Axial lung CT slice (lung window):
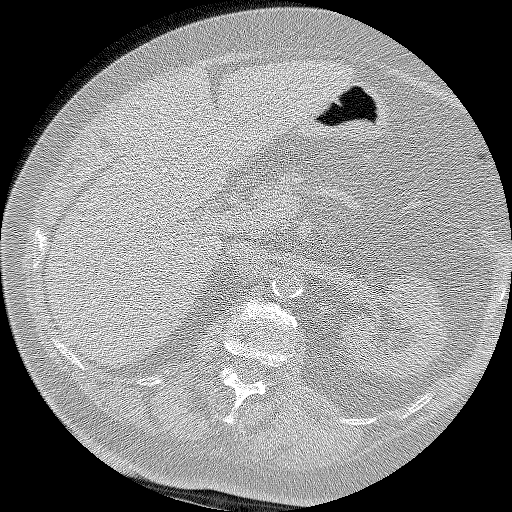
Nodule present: no